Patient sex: M
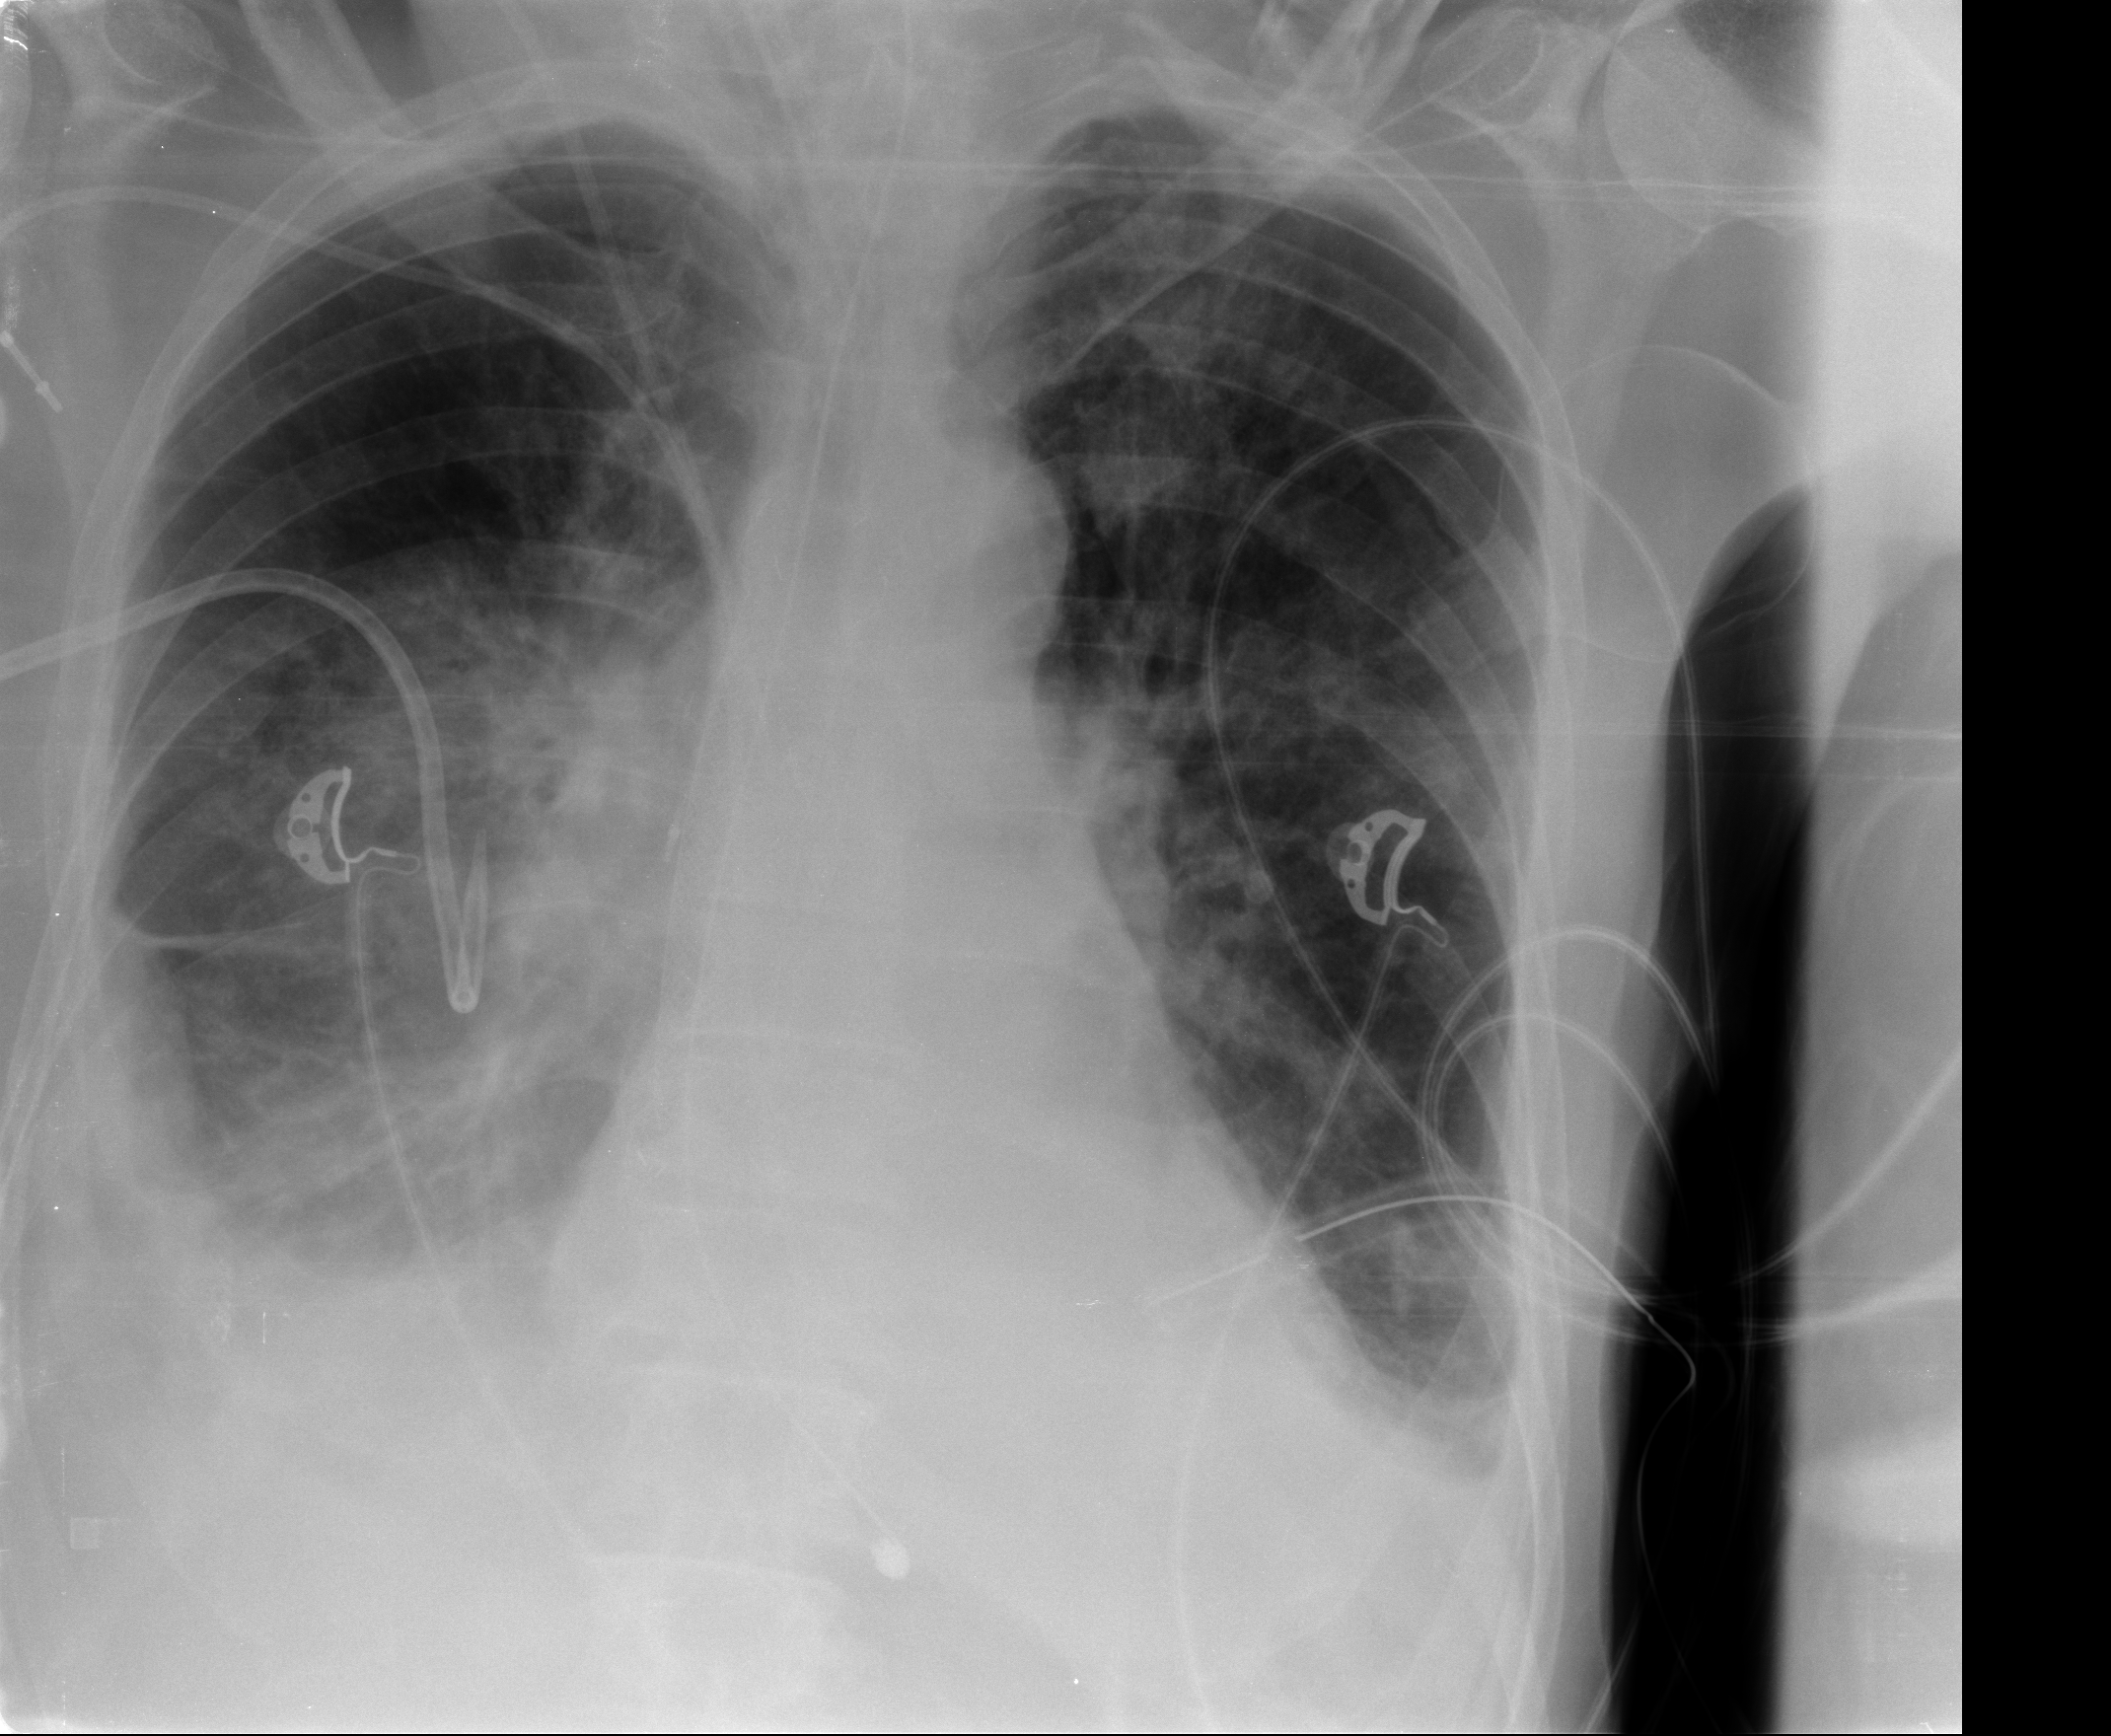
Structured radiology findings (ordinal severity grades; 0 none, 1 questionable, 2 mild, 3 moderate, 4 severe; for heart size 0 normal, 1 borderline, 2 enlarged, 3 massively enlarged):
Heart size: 0
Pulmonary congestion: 2
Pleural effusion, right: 2
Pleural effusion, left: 2
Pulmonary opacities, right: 3
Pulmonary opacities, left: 0
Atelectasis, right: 2
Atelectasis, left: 2